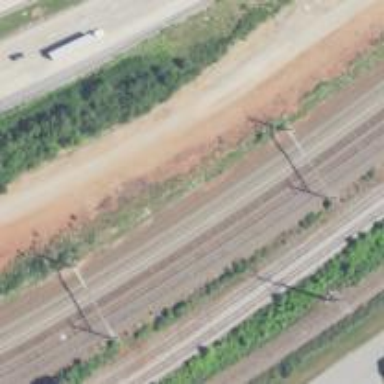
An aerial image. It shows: Railway track with contact lines for electrification.